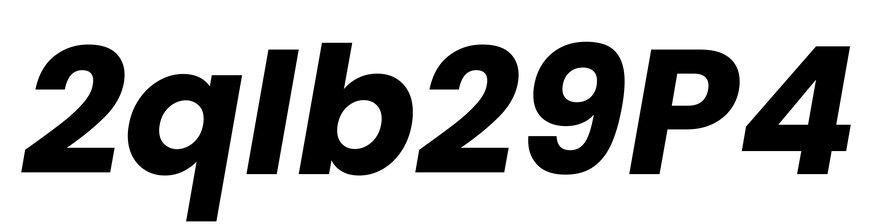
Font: Poppins-BoldItalic